Aerial crown-view tile of a tropical tree (Barro Colorado Island, Panama), acquired 20240716:
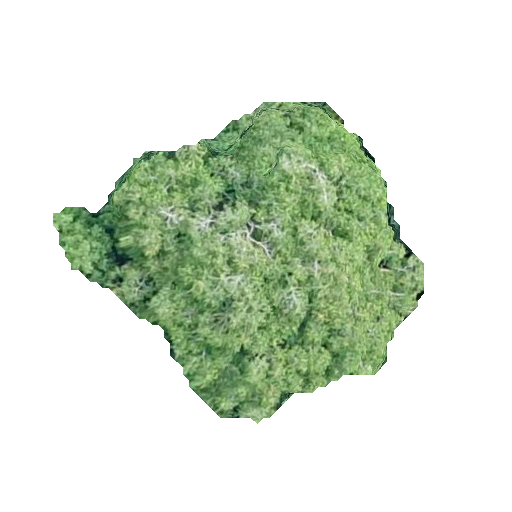
Species: Guatteria lucens
GBIF accepted scientific name: Guatteria lucens
Crown area: 113.887 m²